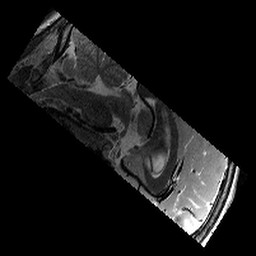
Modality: T2w
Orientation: sagittal
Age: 10
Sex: male
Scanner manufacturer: siemens
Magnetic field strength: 3 T
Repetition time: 9.23 s
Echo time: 0.067 s